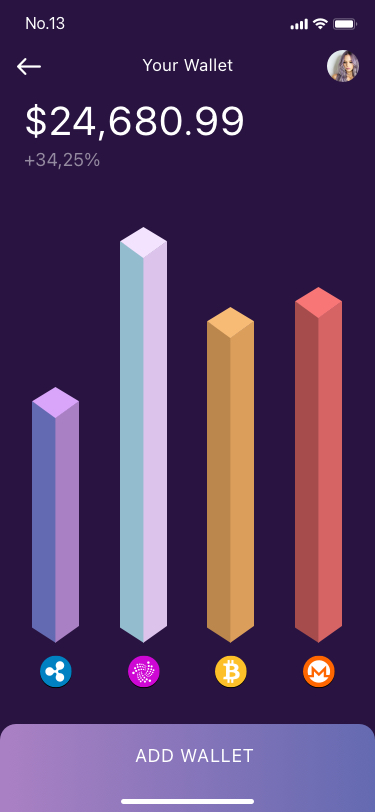
Text in this UI design:
London Balance
74 Emile Gardens
5 km
Store Location
Search Store